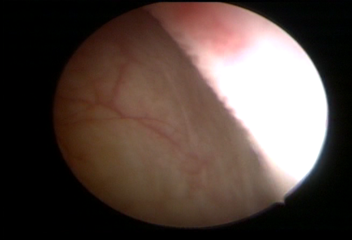
Modality: WLC
Class: Normal mucosa
Bladder cancer association: No